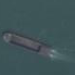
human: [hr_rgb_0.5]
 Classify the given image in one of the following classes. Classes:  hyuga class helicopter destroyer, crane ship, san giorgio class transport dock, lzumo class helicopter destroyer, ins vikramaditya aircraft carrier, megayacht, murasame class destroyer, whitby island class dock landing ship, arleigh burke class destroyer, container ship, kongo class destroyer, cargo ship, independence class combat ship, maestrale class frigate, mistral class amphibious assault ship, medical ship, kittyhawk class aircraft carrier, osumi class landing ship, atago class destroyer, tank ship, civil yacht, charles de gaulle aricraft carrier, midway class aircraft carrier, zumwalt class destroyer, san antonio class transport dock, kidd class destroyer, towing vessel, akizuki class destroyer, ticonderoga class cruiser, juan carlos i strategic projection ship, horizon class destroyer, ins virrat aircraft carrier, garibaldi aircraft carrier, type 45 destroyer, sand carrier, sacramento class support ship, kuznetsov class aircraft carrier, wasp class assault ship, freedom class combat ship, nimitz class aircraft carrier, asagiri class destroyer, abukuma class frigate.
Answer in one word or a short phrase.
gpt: Sand carrier